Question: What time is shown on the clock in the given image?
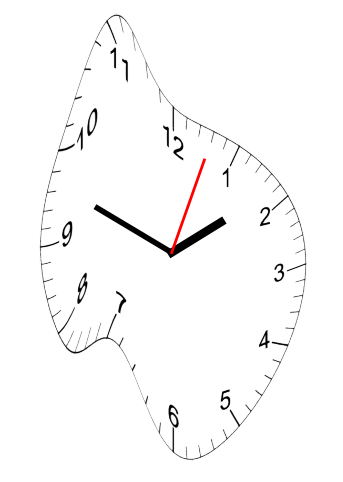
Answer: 01:48:03